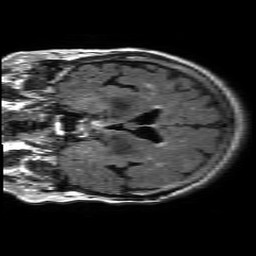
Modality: FLAIR
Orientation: coronal
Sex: female
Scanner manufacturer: philips
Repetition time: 11 s
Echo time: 0.125 s